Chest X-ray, PA view. Patient: 40 years old, sex M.
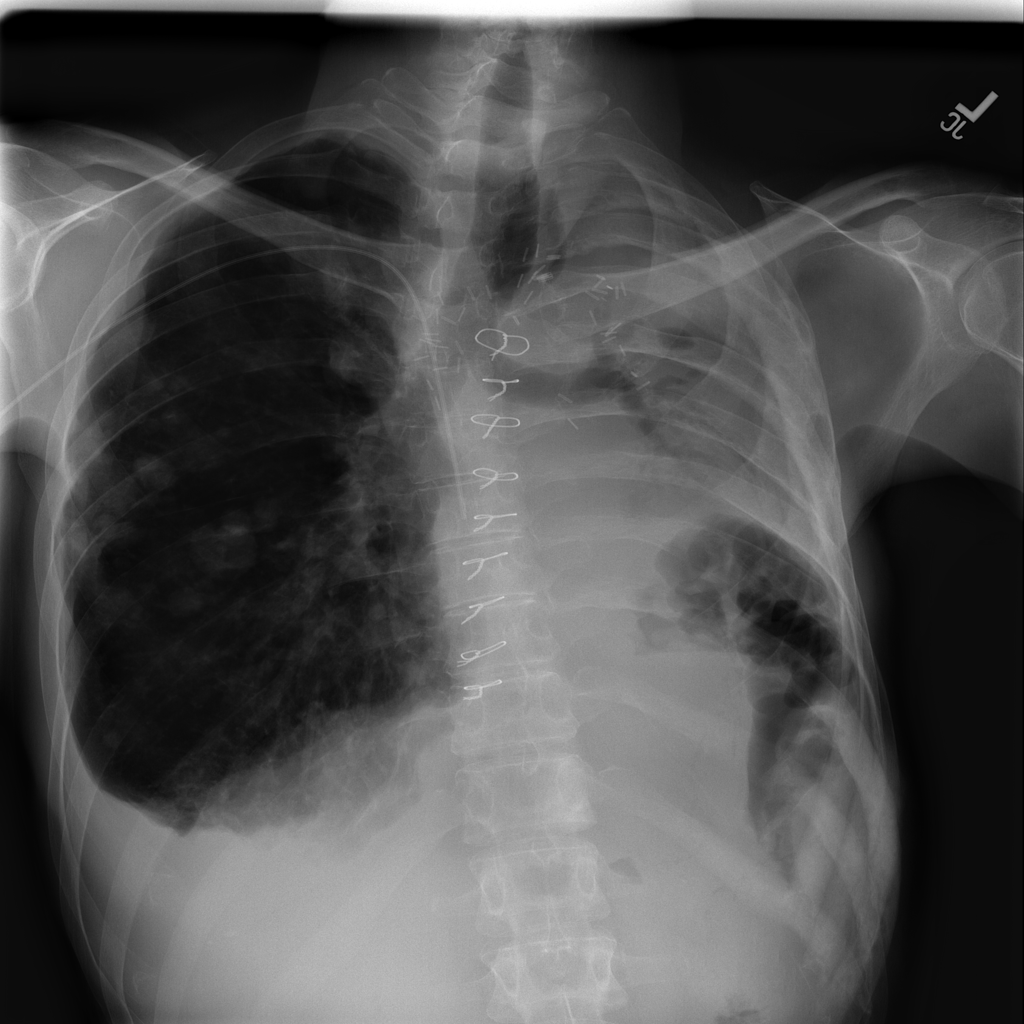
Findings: Effusion, Mass, Nodule